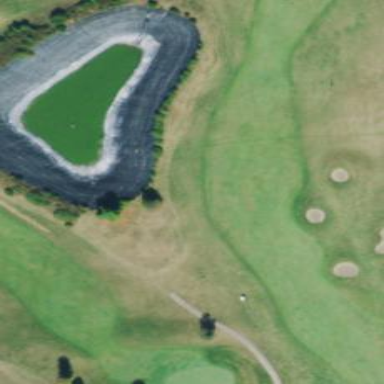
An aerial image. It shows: Water hazard in golf course. The hazard is natural water feature.